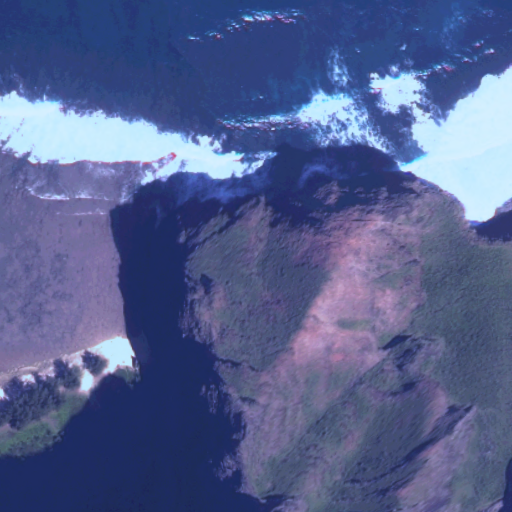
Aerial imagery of cape in Hawaii named Alapi‘i Point containing only unknown